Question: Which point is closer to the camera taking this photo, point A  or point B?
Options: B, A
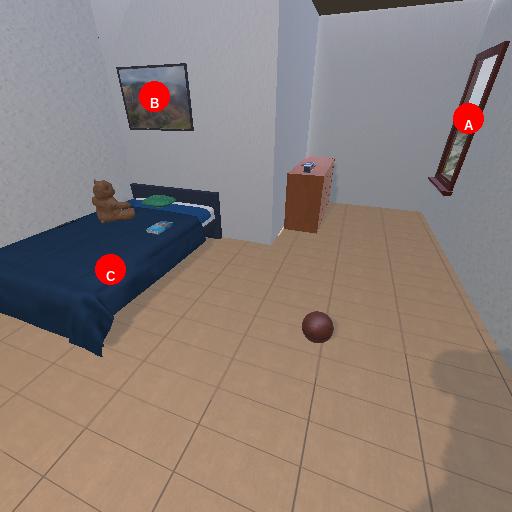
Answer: B